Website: walmart
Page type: payment
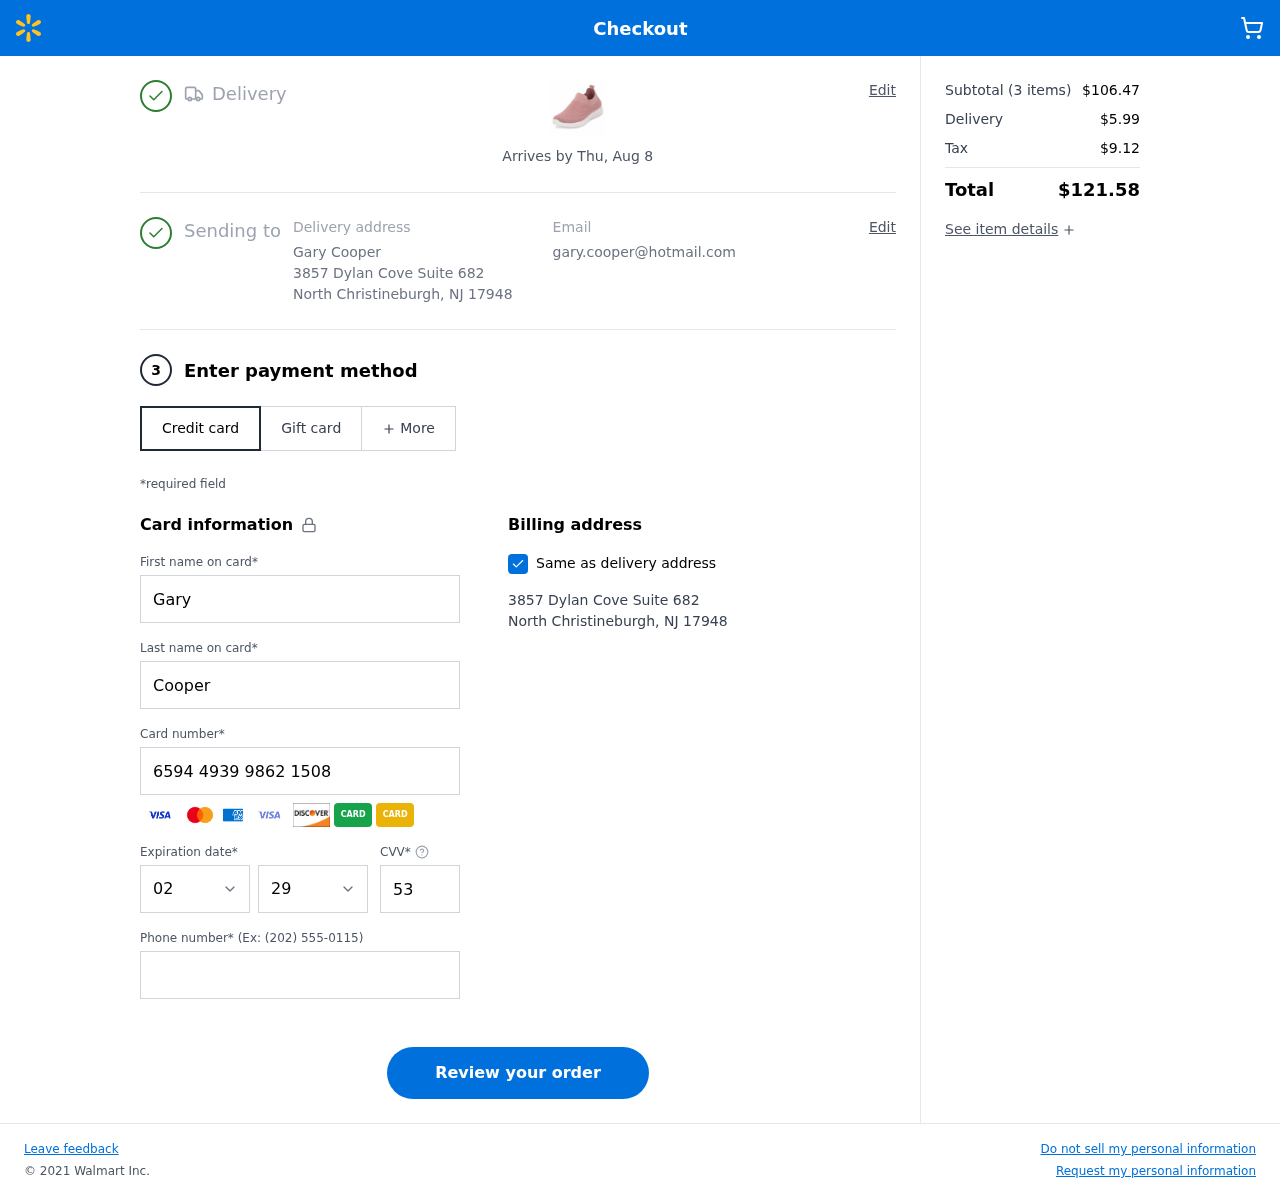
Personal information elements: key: PII_CARD_CVV
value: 532
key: PII_CARD_EXPIRY_MONTH
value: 02
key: PII_CARD_EXPIRY_YEAR
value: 29
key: PII_CARD_NUMBER
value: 6594 4939 9862 1508
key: PII_CITY
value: North Christineburgh
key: PII_EMAIL
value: gary.cooper@hotmail.com
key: PII_FIRSTNAME
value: Gary
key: PII_FULLNAME
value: Gary Cooper
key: PII_LASTNAME
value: Cooper
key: PII_PHONE
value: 3274118930
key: PII_POSTCODE
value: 17948
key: PII_STATE_ABBR
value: NJ
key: PII_STREET
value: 3857 Dylan Cove Suite 682
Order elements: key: ORDER_DELIVERY_DATE
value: Arrives by Thu, Aug 8
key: ORDER_NUM_ITEMS
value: (3 items)
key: ORDER_SUBTOTAL
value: $106.47
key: ORDER_SHIPPING_COST
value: $5.99
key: ORDER_TAX
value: $9.12
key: ORDER_TOTAL
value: $121.58